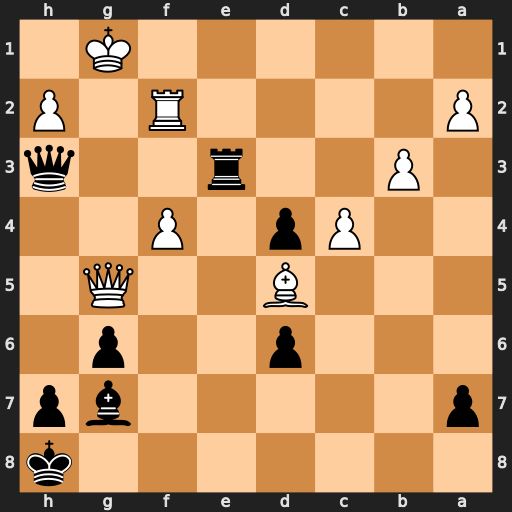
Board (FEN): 7k/p5bp/3p2p1/3B2Q1/2Pp1P2/1P2r2q/P4R1P/6K1
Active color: b
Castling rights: -
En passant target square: -
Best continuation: Re1+ Rf1 Qxf1#